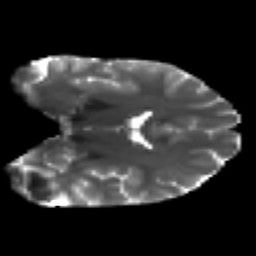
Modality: T2w
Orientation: coronal
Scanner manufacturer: ge
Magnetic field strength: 3 T
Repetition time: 7.98 s
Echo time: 0.0701 s